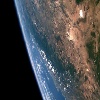
Label: land